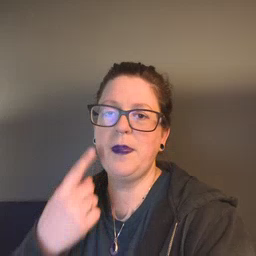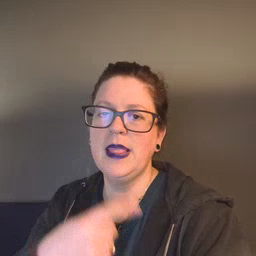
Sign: mouth